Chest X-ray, PA view. Patient: 55 years old, sex M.
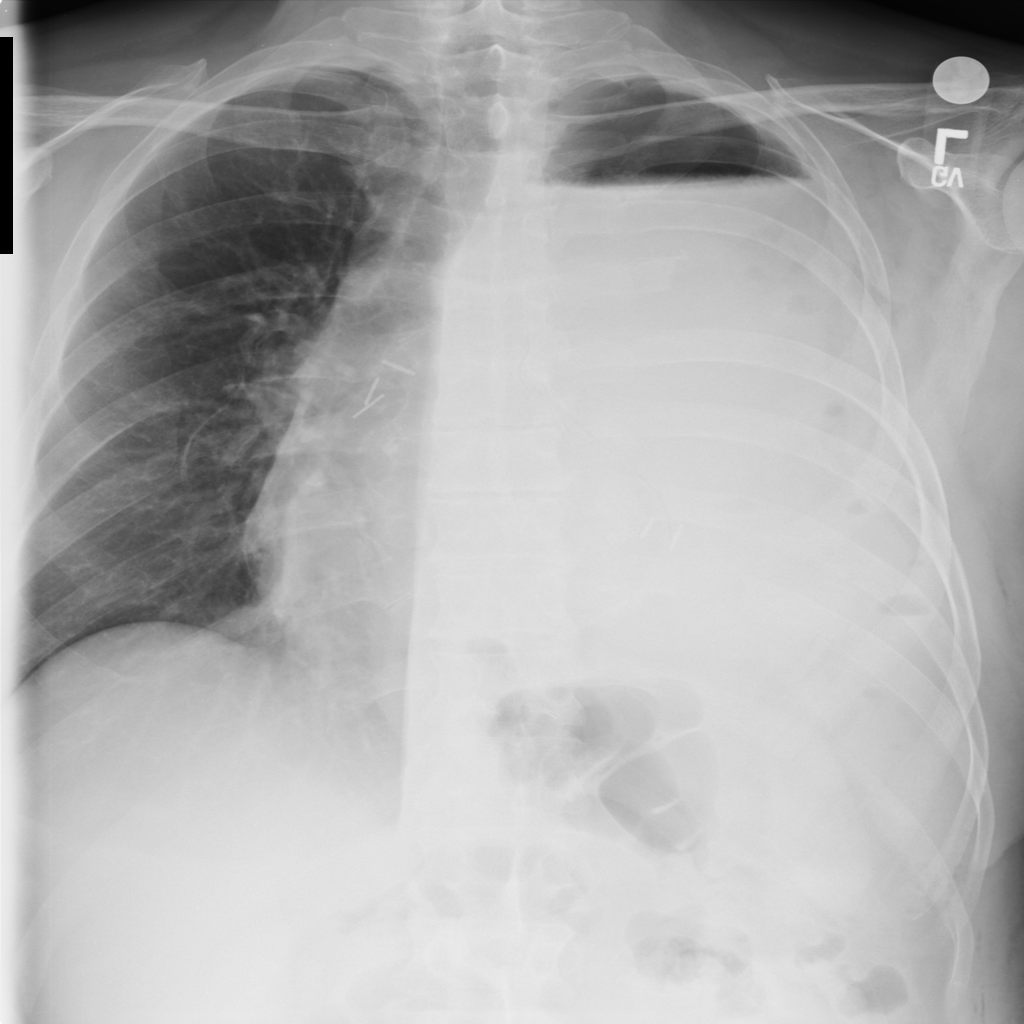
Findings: No Finding